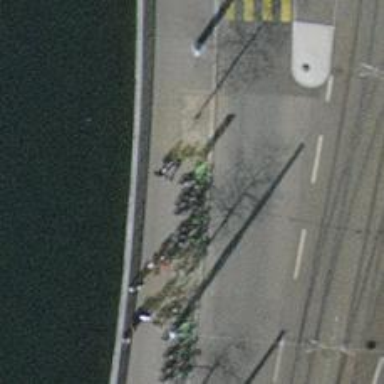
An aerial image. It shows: Bicycle rental facility.